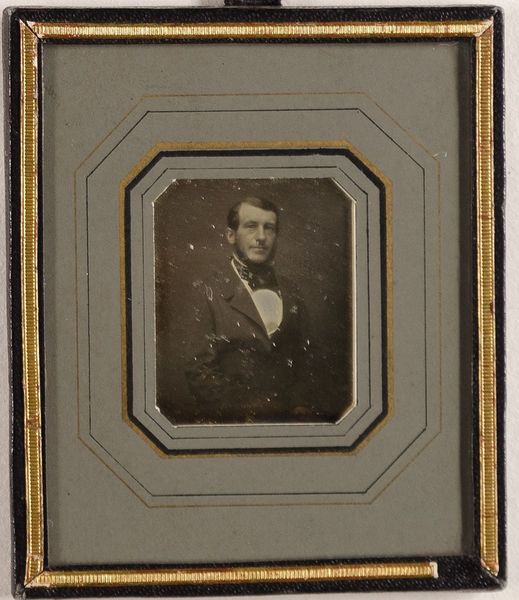
Titel: Otto Christian Gaedechens, Dez. 1857
Künstler: Albert Grundner
Standort: Hamburg
Institution: Museum für Kunst und Gewerbe Hamburg
Schlagwörter: mann, portrait, figur, foto, fotografie, photographie, photo, lichtbild, daguerreotypie, bildwerke, angewandte und bildende kunst, hessische systematik, porträt, porträtfotografie, porträtphotographie, hüftbild